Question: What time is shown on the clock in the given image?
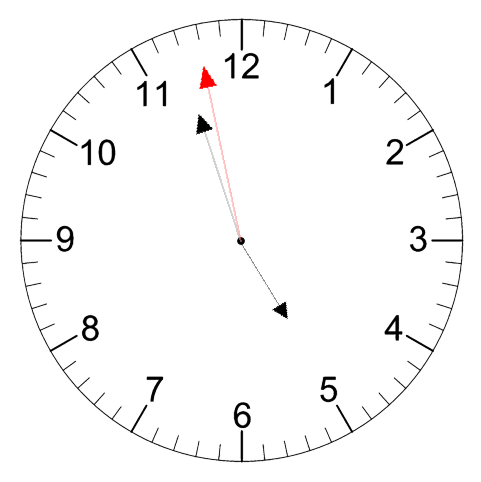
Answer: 04:56:58